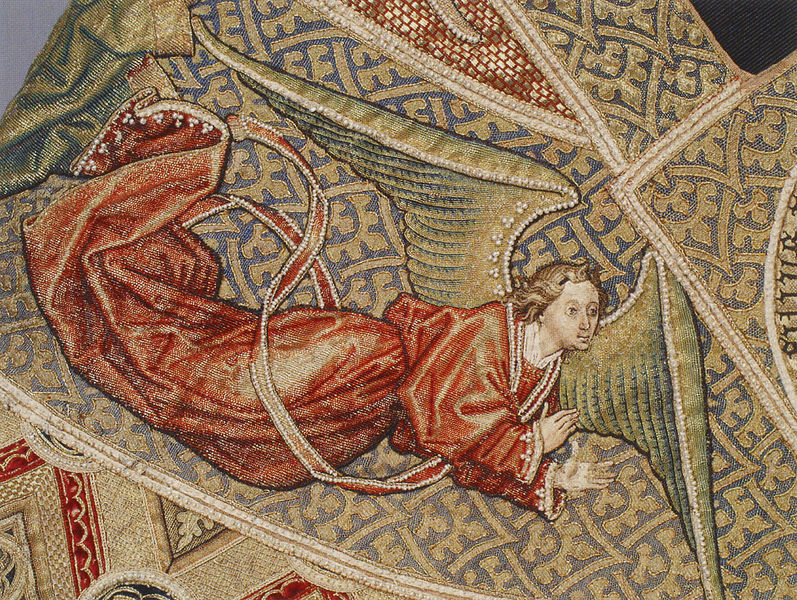
Titel: Burguderornat, Vorderseite der Kasel
Institution: Wien, Kunsthistorisches Museum, Kunstkammer
Schlagwörter: blau, flügel, mann, kleid, rot, tuch, muster, ornament, teppich, blond, band, falten, gesicht, hände, figur, gewand, gold, haare, mantel, stickerei, perlen, fliegen, engel, liegen, detail, ornamente, liegend, gemustert, religion, flug, fliegend, mosaik, beten, brokat, flehen, heiliger, heilige, brokatstoff, gestickt, gewebe, bänder, heilig, textil, betend, gewebt, weberei, flehend, webarbeit